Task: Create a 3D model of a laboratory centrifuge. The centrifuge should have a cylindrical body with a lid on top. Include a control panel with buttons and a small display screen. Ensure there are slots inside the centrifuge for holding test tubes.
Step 417:
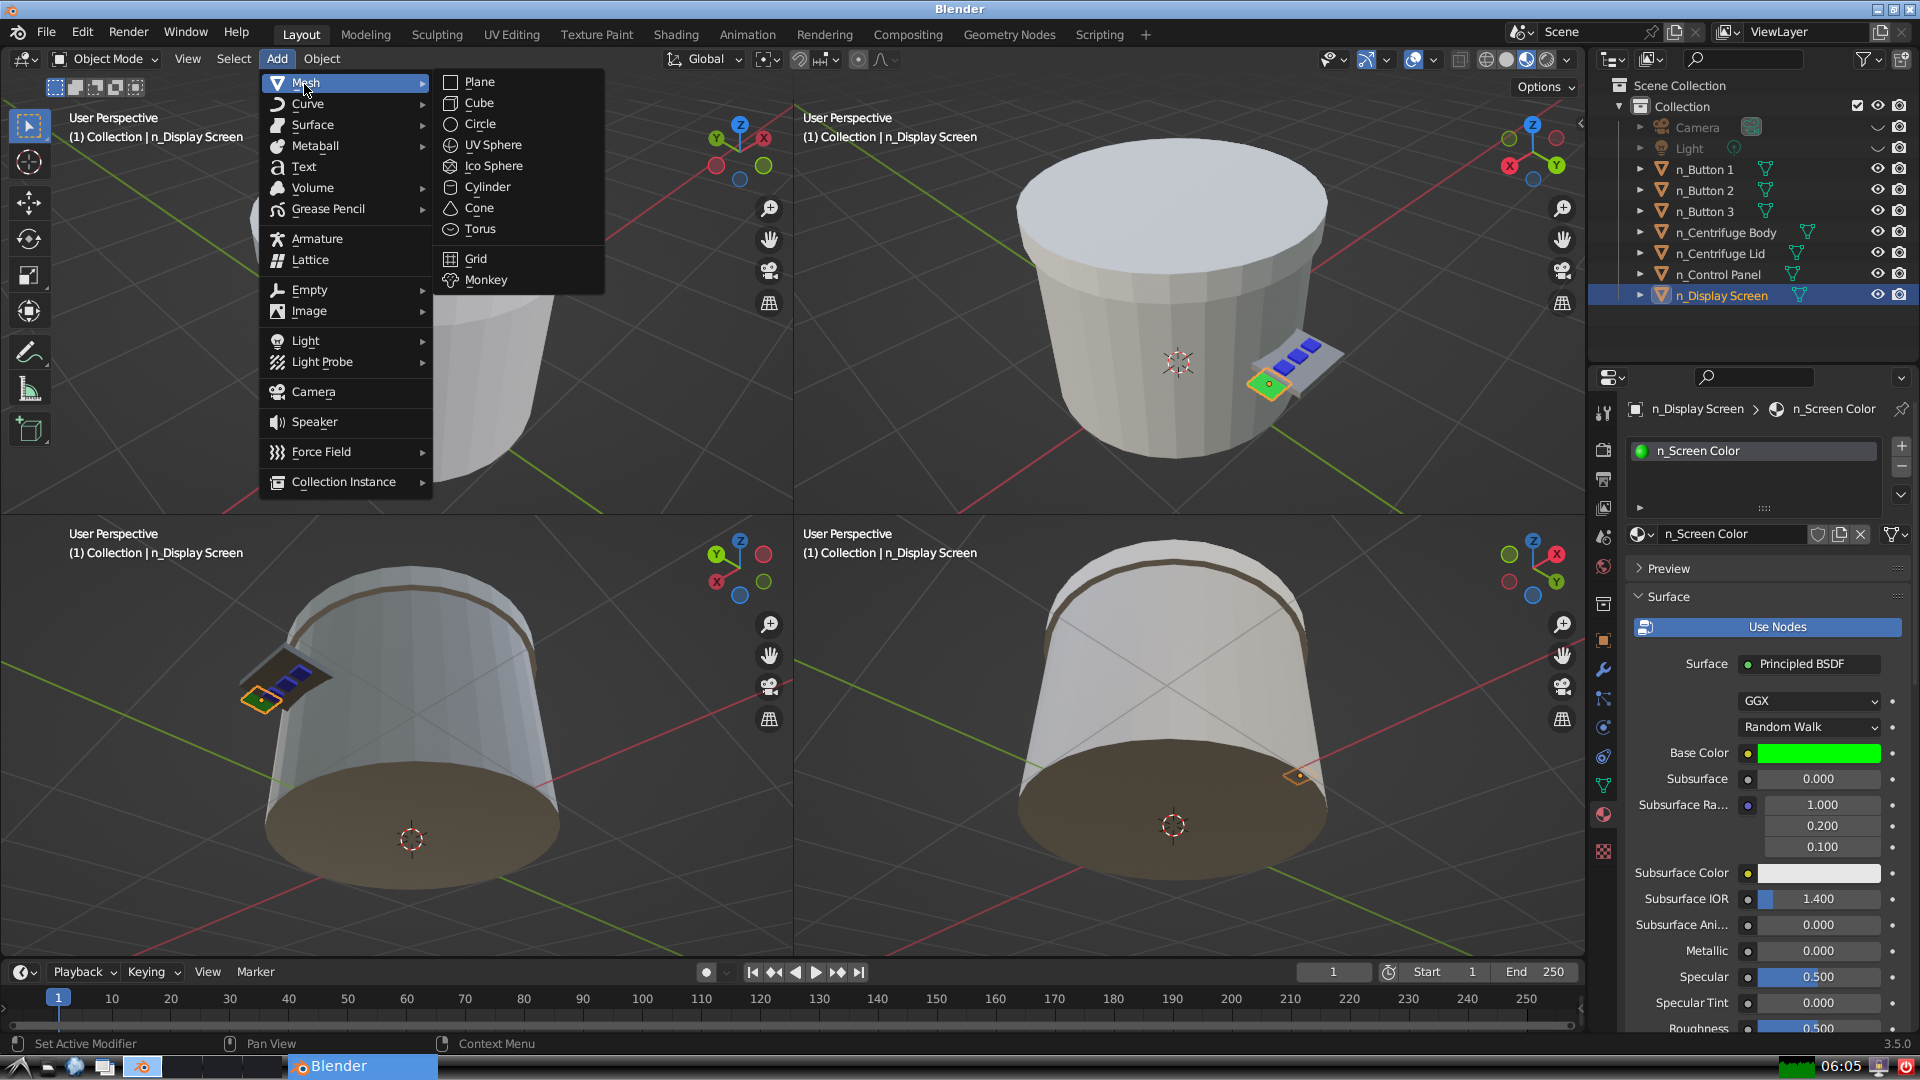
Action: {"mouse_move": [499, 187]}